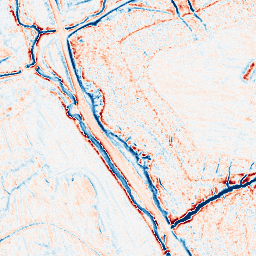
Category: edge_preserving
Decomposition family: anisotropic_diffusion
Decomposition parameters: iterations: 20
kappa: 30
gamma: 0.1
Upsampling method: cubic_catmull_rom
Upsampling parameters: scale: 8
Upsampling scale: 8